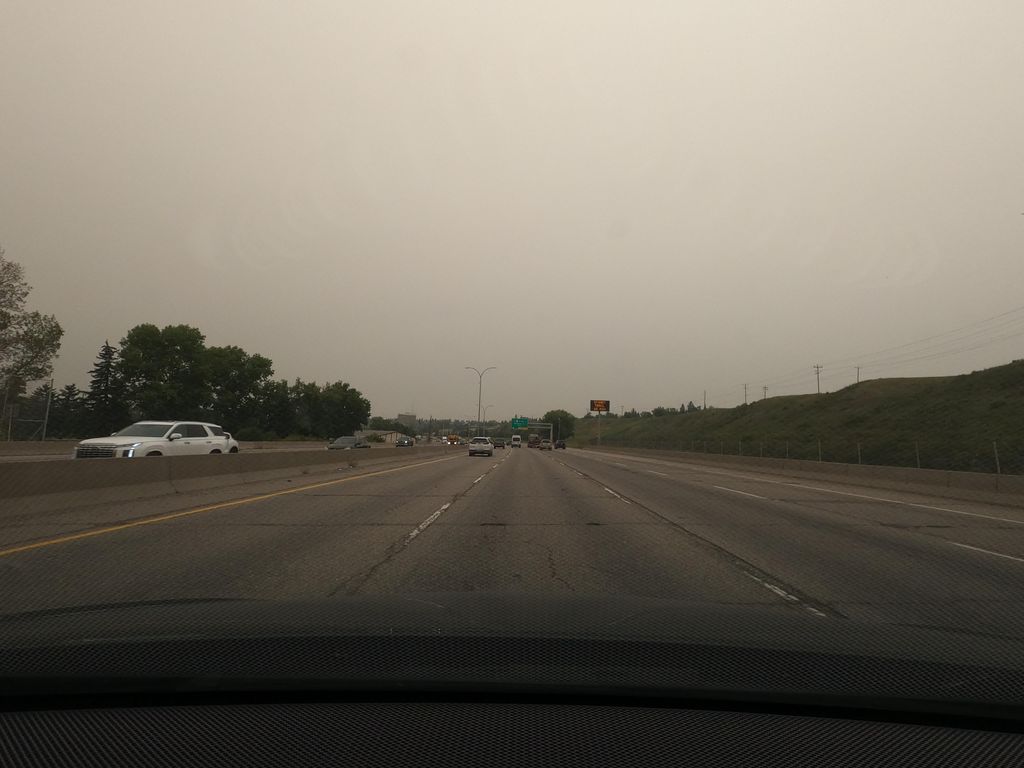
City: calgary